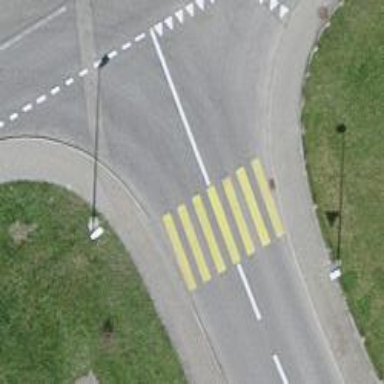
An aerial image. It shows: Uncontrolled zebra crossing with zebra markings.